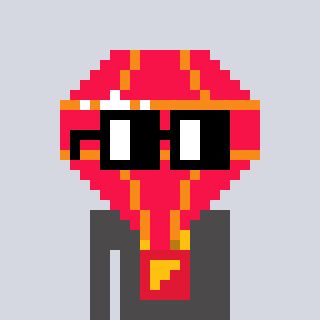
a pixel art character with square black glasses, a red diamond-shaped head and a grayscale-colored body on a cool background